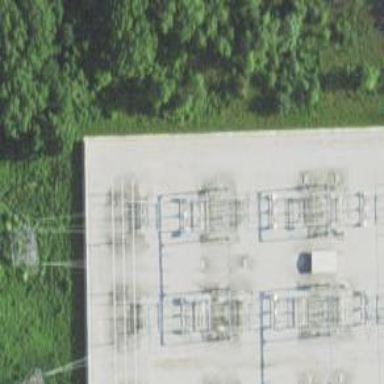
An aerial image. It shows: Switch for power supply.